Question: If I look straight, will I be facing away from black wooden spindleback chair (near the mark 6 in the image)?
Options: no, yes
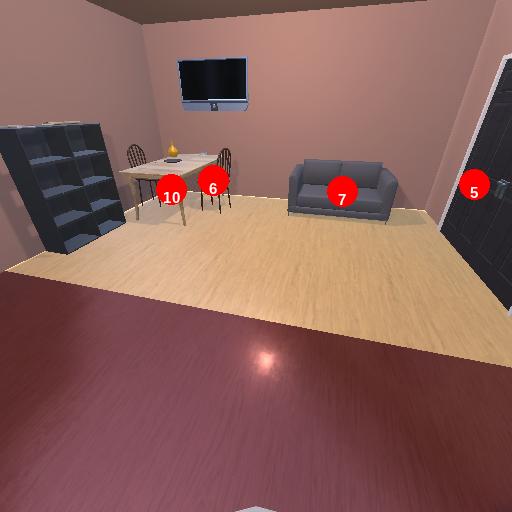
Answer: no